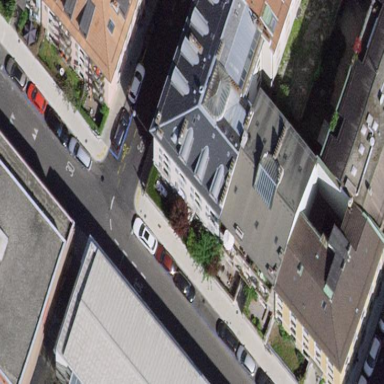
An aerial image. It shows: Hipped-roof building with apartments.